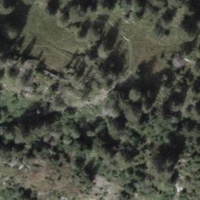
EUNIS habitat code: 43
Species observed at this site:
Cirsium heterophyllum